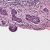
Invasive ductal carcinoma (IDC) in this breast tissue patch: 1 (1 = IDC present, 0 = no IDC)